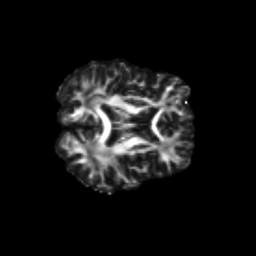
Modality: FA
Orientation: axial
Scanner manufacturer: siemens
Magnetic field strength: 3 T
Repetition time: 9.2 s
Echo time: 0.084 s